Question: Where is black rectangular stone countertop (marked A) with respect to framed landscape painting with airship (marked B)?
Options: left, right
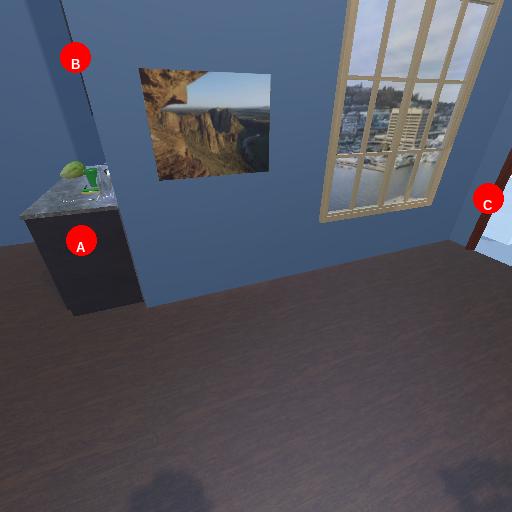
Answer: left